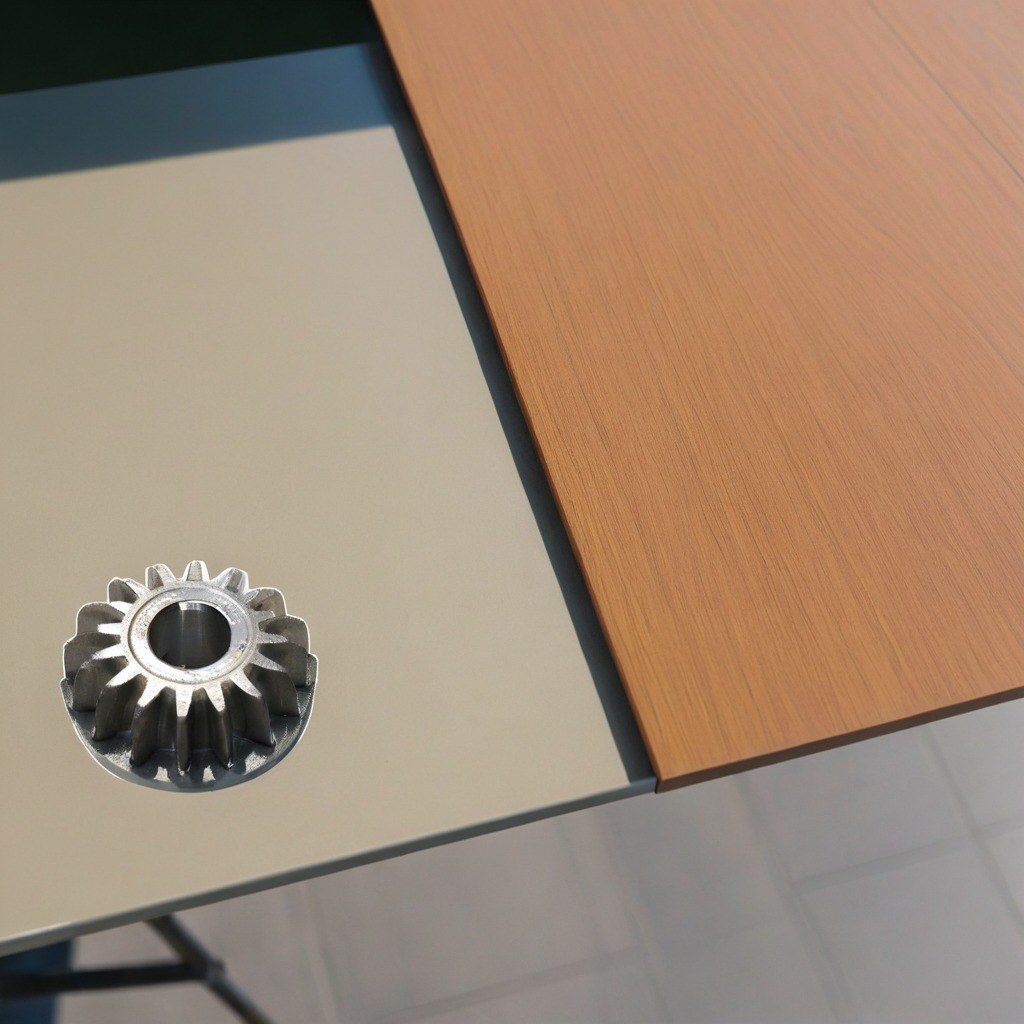
A steel gear with teeth is lying on the textured surface of a clean utility table in a temporary outdoor tool station.